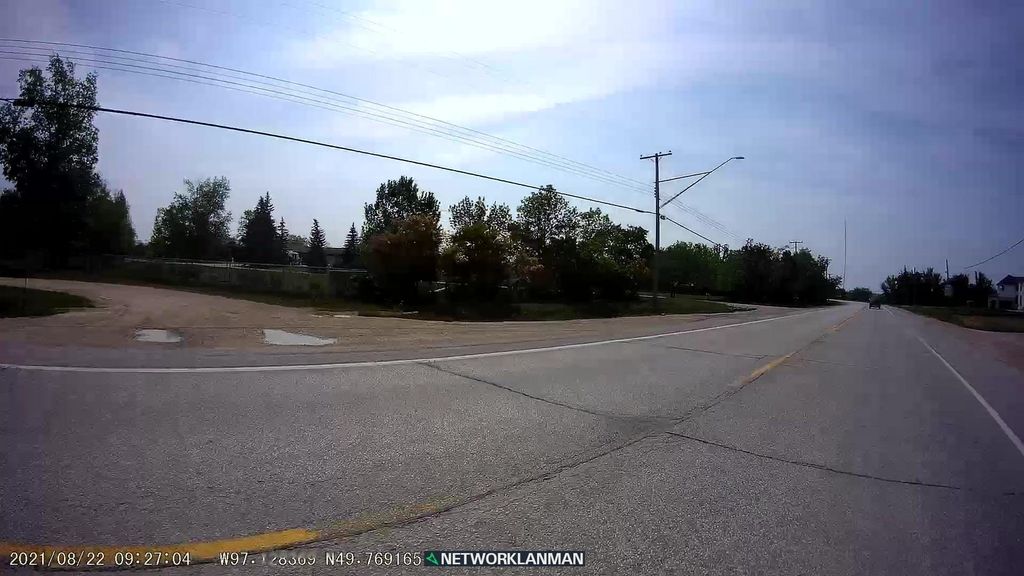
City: winnipeg